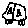
Label: car